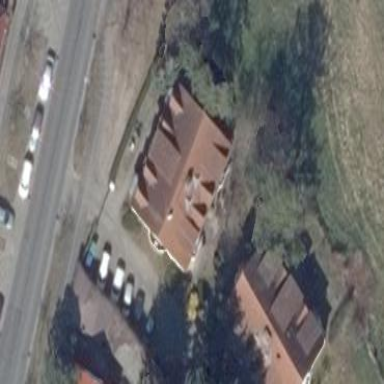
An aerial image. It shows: Gabled building.